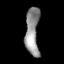
Tissue: lung
Cell type: T cells
Senescence score: 0.1295
Nuclear area (px): 643
Mean DAPI intensity: 145.81